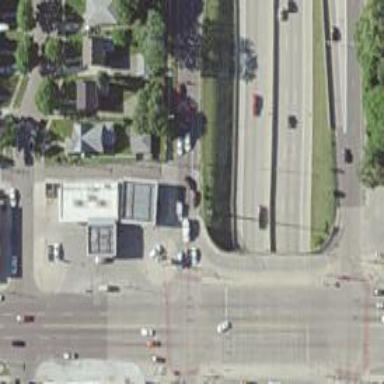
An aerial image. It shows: Alley classified as service road.